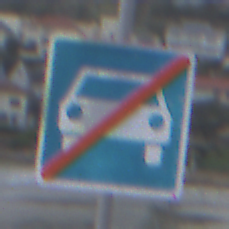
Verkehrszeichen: EndeKraftfahrstrasse
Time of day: SunriseSunset
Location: Outdoor (Beach)
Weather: Overcast
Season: NotSpecified
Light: Natural